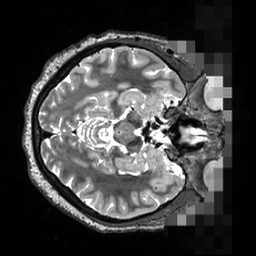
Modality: T2w
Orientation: axial
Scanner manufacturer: siemens
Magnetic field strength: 3 T
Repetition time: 3.2 s
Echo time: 0.564 s